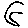
Label: moon